Interaction volume radius: 10 \u00c5
Interaction volume height: 10 \u00c5
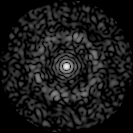
Disorder parameter: 0.8087